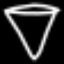
Label: diamond